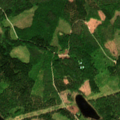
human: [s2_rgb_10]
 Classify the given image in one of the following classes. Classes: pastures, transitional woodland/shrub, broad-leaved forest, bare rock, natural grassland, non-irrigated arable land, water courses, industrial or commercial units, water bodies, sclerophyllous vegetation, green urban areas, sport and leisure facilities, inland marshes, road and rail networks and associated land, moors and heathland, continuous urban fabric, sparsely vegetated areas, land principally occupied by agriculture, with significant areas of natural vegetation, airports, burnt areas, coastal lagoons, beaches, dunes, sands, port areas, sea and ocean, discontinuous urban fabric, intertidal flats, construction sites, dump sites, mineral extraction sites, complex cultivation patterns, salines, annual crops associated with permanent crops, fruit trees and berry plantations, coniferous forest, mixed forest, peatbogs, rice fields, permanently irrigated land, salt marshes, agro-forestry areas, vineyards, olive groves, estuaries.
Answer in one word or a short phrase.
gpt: coniferous forest, mixed forest, transitional woodland/shrub